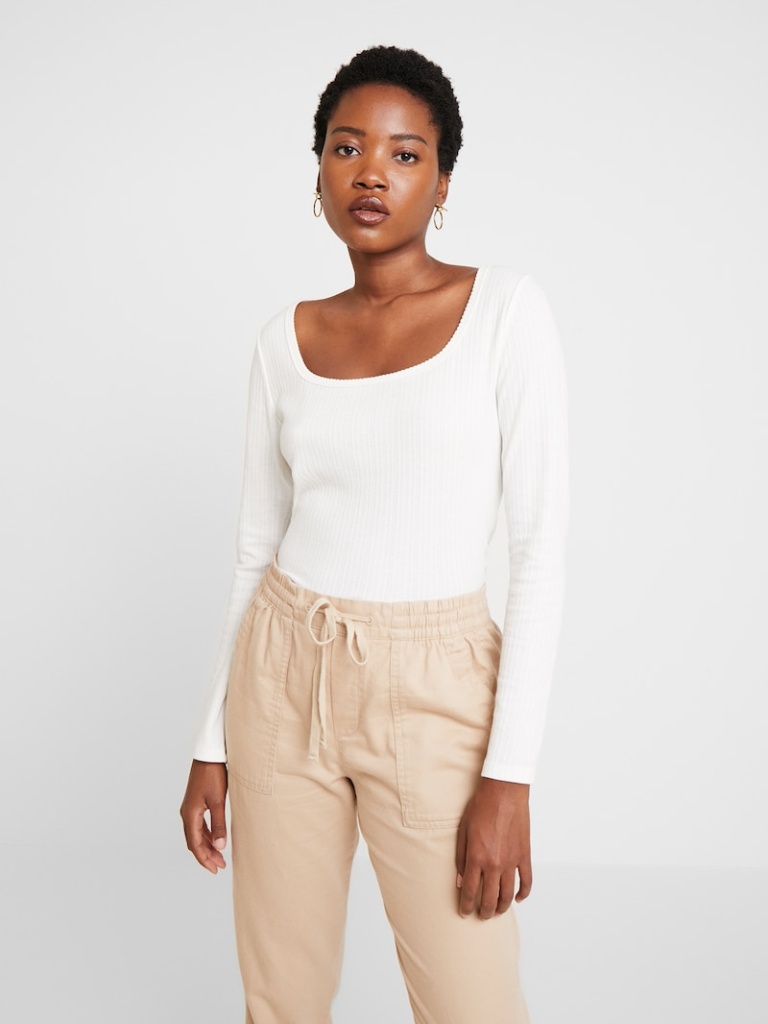
cotton tight a long-sleeved with the sleeves down hip length Fully Tucked in scoop t-shirt